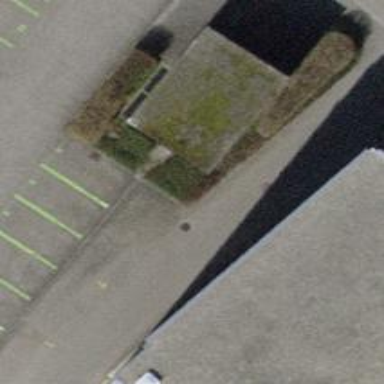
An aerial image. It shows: Service building.